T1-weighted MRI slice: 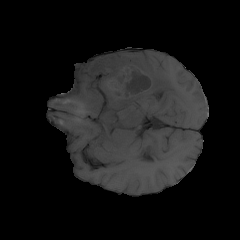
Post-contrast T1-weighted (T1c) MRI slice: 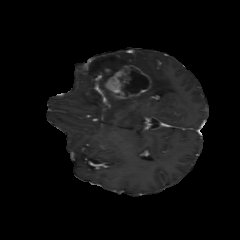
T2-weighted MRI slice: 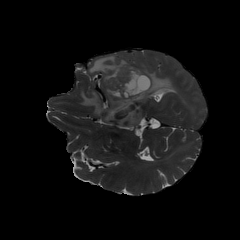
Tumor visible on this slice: yes